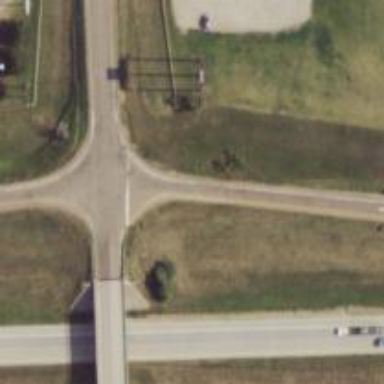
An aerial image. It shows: Road with stop sign.